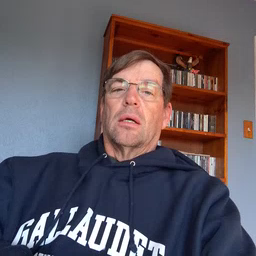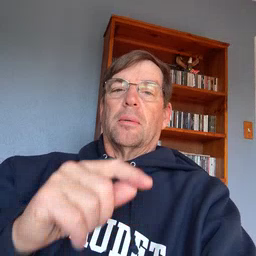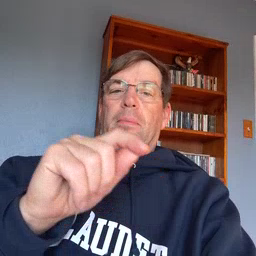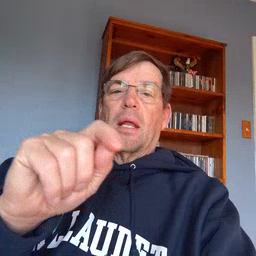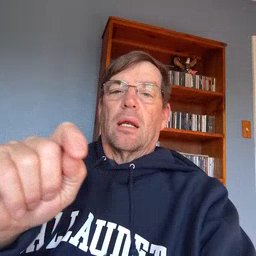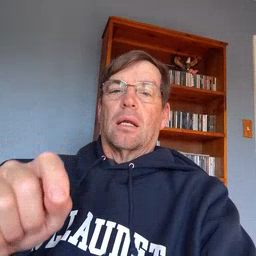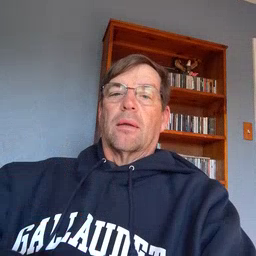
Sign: pen